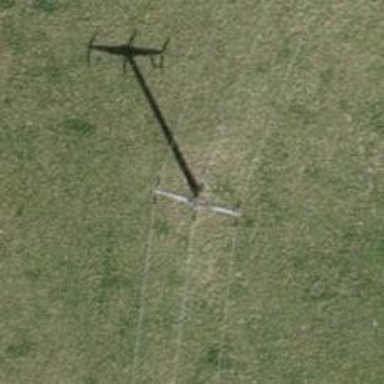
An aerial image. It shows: Concrete power pole.